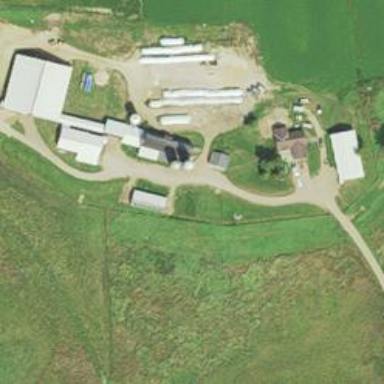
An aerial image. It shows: Farm.